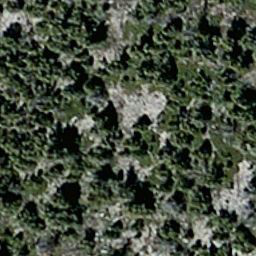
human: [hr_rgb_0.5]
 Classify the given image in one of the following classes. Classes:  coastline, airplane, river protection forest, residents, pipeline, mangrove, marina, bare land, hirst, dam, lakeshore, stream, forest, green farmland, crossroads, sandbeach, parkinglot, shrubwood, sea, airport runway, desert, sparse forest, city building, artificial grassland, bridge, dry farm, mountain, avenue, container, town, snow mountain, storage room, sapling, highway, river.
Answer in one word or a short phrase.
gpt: sparse forest